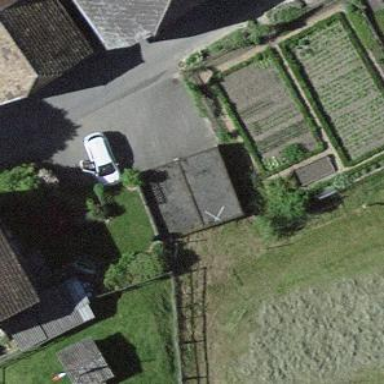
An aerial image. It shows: Garage.